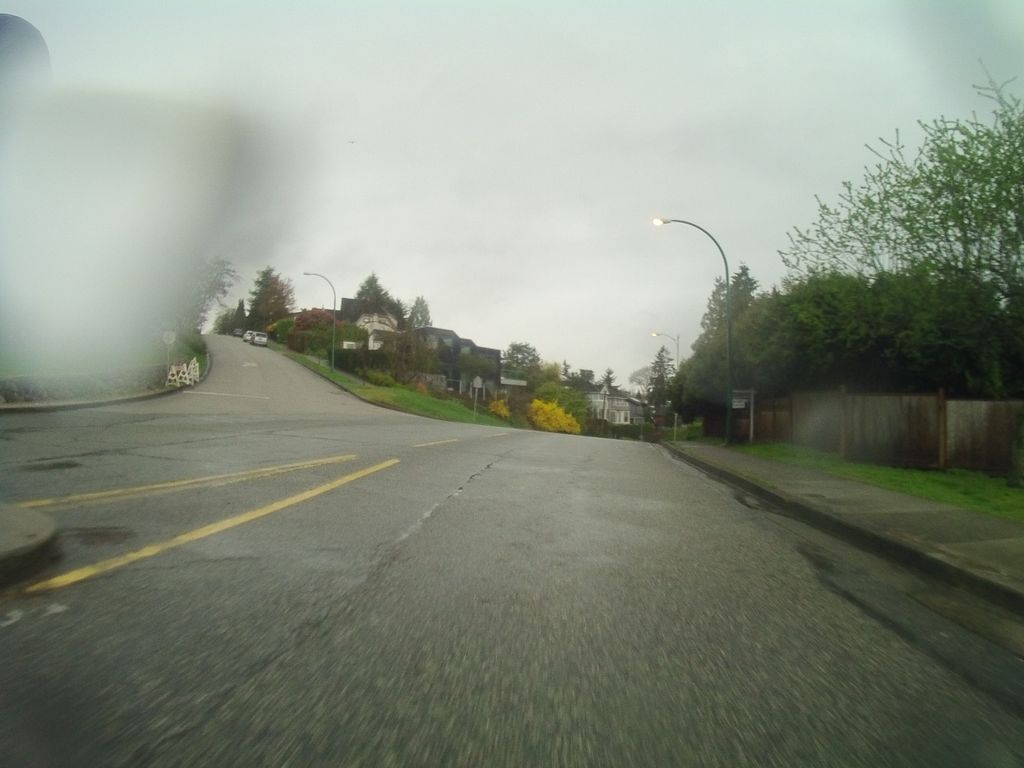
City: vancouver